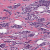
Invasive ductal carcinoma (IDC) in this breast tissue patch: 1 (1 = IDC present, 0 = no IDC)